Question: I have a modal form (login) which I want that on closing it using "X" button, force application to exit.
I tried this:

'''
private void Login_Deactivate(object sender, EventArgs e)
{
Application.Exit();
}
'''
this cause my application to exit on pressing login button (closing). but I want exiting only on "X" button of window.
How can I do it?
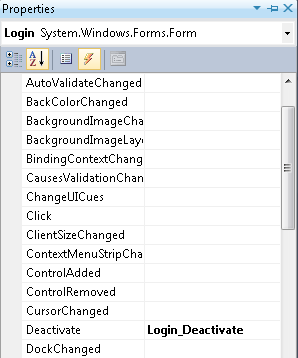
Answer: Get rid of the 'Deactivate' event, you don't need it.
The issue here is that you cannot tell that just the "X" button was pressed. What you really do is track all the other conditions that cause form close, and react when it's one of those.
You should leverage the 'DialogResult' enum, and allow the calling application to react, instead of trying to do it all in the Login form.
In your Login form constructor, set the property to 'None':
'''
public Login()
{
DialogResult = DialogResult.None;
}
'''
Then, in your button handler for "OK", set the property: 'DialogResult = DialogResult.OK'.
If you have a specific Cancel event, you can set 'DialogResult = DialogResult.Cancel'.
Ultimately, you could have a 'FormClosing' event in the Login form, in which you can check this value and react. But more importantly, your calling application can check the result from the login form and react there as well.